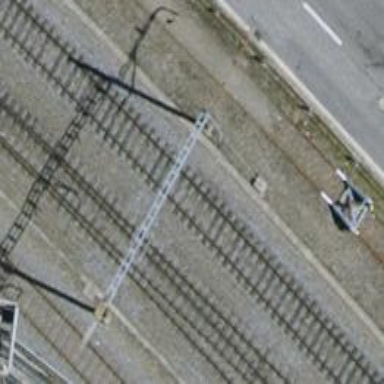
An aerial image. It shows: Railway with electrified contact lines.